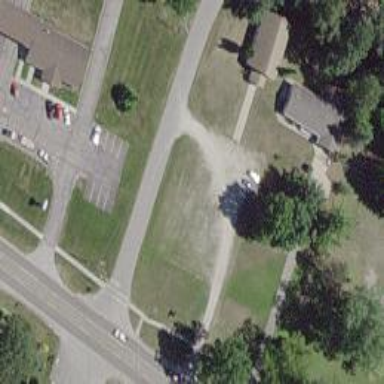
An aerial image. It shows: Driveway leading to service road.